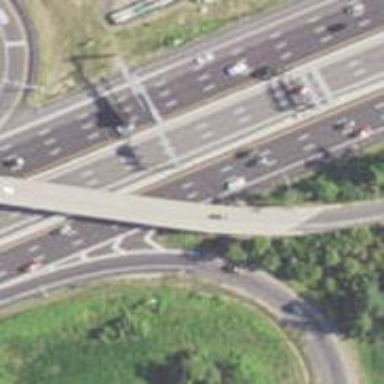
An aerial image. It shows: Motorway link bridge.